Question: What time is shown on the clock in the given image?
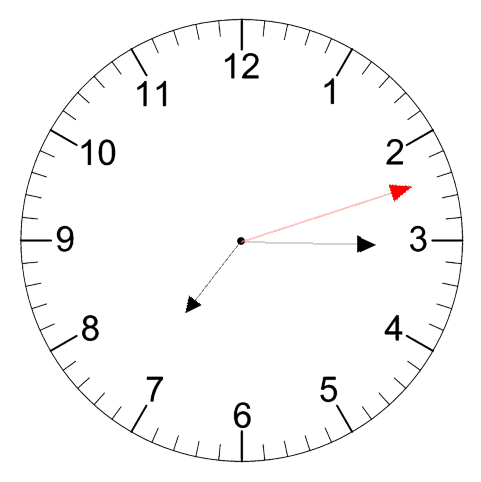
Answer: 07:15:12